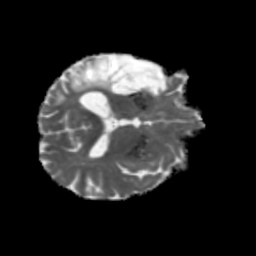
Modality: MD
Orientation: axial
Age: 56
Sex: male
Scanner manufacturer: siemens
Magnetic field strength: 3 T
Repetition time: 5.47 s
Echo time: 0.0854 s